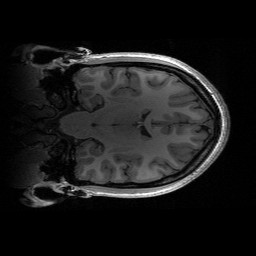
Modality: T1w
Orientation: coronal
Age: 17
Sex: female
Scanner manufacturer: siemens
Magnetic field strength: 3 T
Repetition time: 2.53 s
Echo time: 0.00297 s